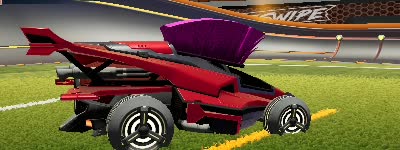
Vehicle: aftershock